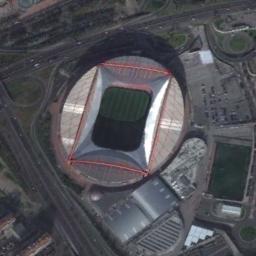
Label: stadium